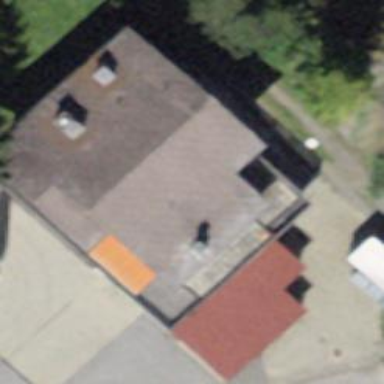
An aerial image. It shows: Restaurant.